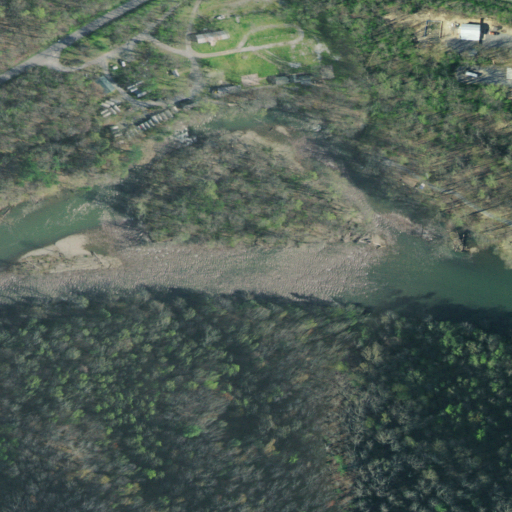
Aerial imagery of island in Tennessee named Smith Island containing deciduous forest, mixed forest, open water, woody wetlands, open development, grassland, and medium intensity development